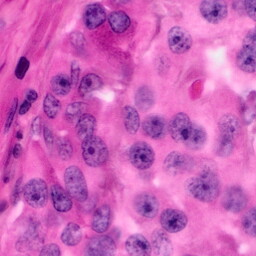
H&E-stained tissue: Pancreatic